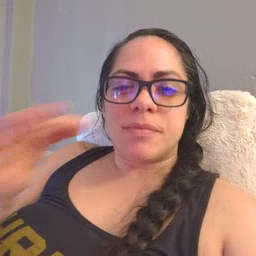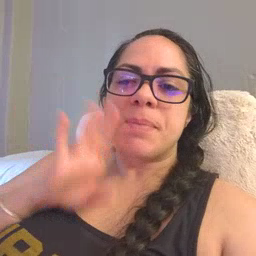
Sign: bee